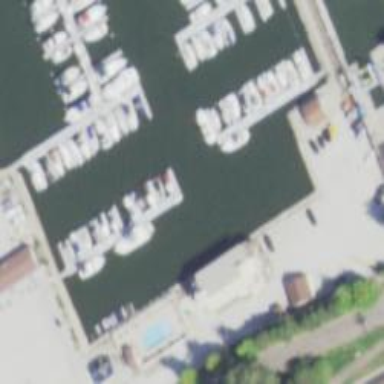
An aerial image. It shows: Marina area for leisure land.